Question: I have the following code picked from answers on StackOverflow:
'''
+ (UIImage *)resizeImage:(UIImage *)image toSize:(CGSize)newSize;
{
// UIGraphicsBeginImageContext(newSize);
// In next line, pass 0.0 to use the current device's pixel scaling factor (and thus account for Retina resolution).
// Pass 1.0 to force exact pixel size.
UIGraphicsBeginImageContextWithOptions(newSize, NO, 1.0);
[image drawInRect:CGRectMake(0, 0, newSize.width, newSize.height)];
UIImage *newImage = UIGraphicsGetImageFromCurrentImageContext();
UIGraphicsEndImageContext();
return newImage;
}
'''
I am using this as a category for the 'UIImage' type. I am profiling it in the following method:
'''
+ (void)testResize:(UIImage *)image
{
clock_t start = clock();
int times = 50;
for (int i = 0; i < 50; i++) {
// resize photo
UIImage *resizedImage = [UIImage resizeImageToOptimalSize:image];
resizedImage = nil;
}
double diff = (double)clock()-start;
printf("testResize = %f
", diff * 1000/times/CLOCKS_PER_SEC);
}
'''
It doesn't matter if I modify the above code and just dump the 'resizeImageToOptimalSize' call 50 times, I see the profiler going nuts. Here is the 'resizeImageToOptimalSize' code just in case you wonder I made a blunder here:
'''
+ (UIImage *)resizeImageToOptimalSize:(UIImage *)image
{
CGSize newSize = CGSizeMake(..., ...);
return [self resizeImage:image toSize:newSize];
}
'''
The memory usage increases and goes up and then drops to ~ 1.5MB when the method finishes. Here is the instruments screenshot:

There are no leaks per se from the Instruments tool but I don't believe it. It's either the for loop not letting go of 'resizedImage' or if something's going on with the context (not sure).
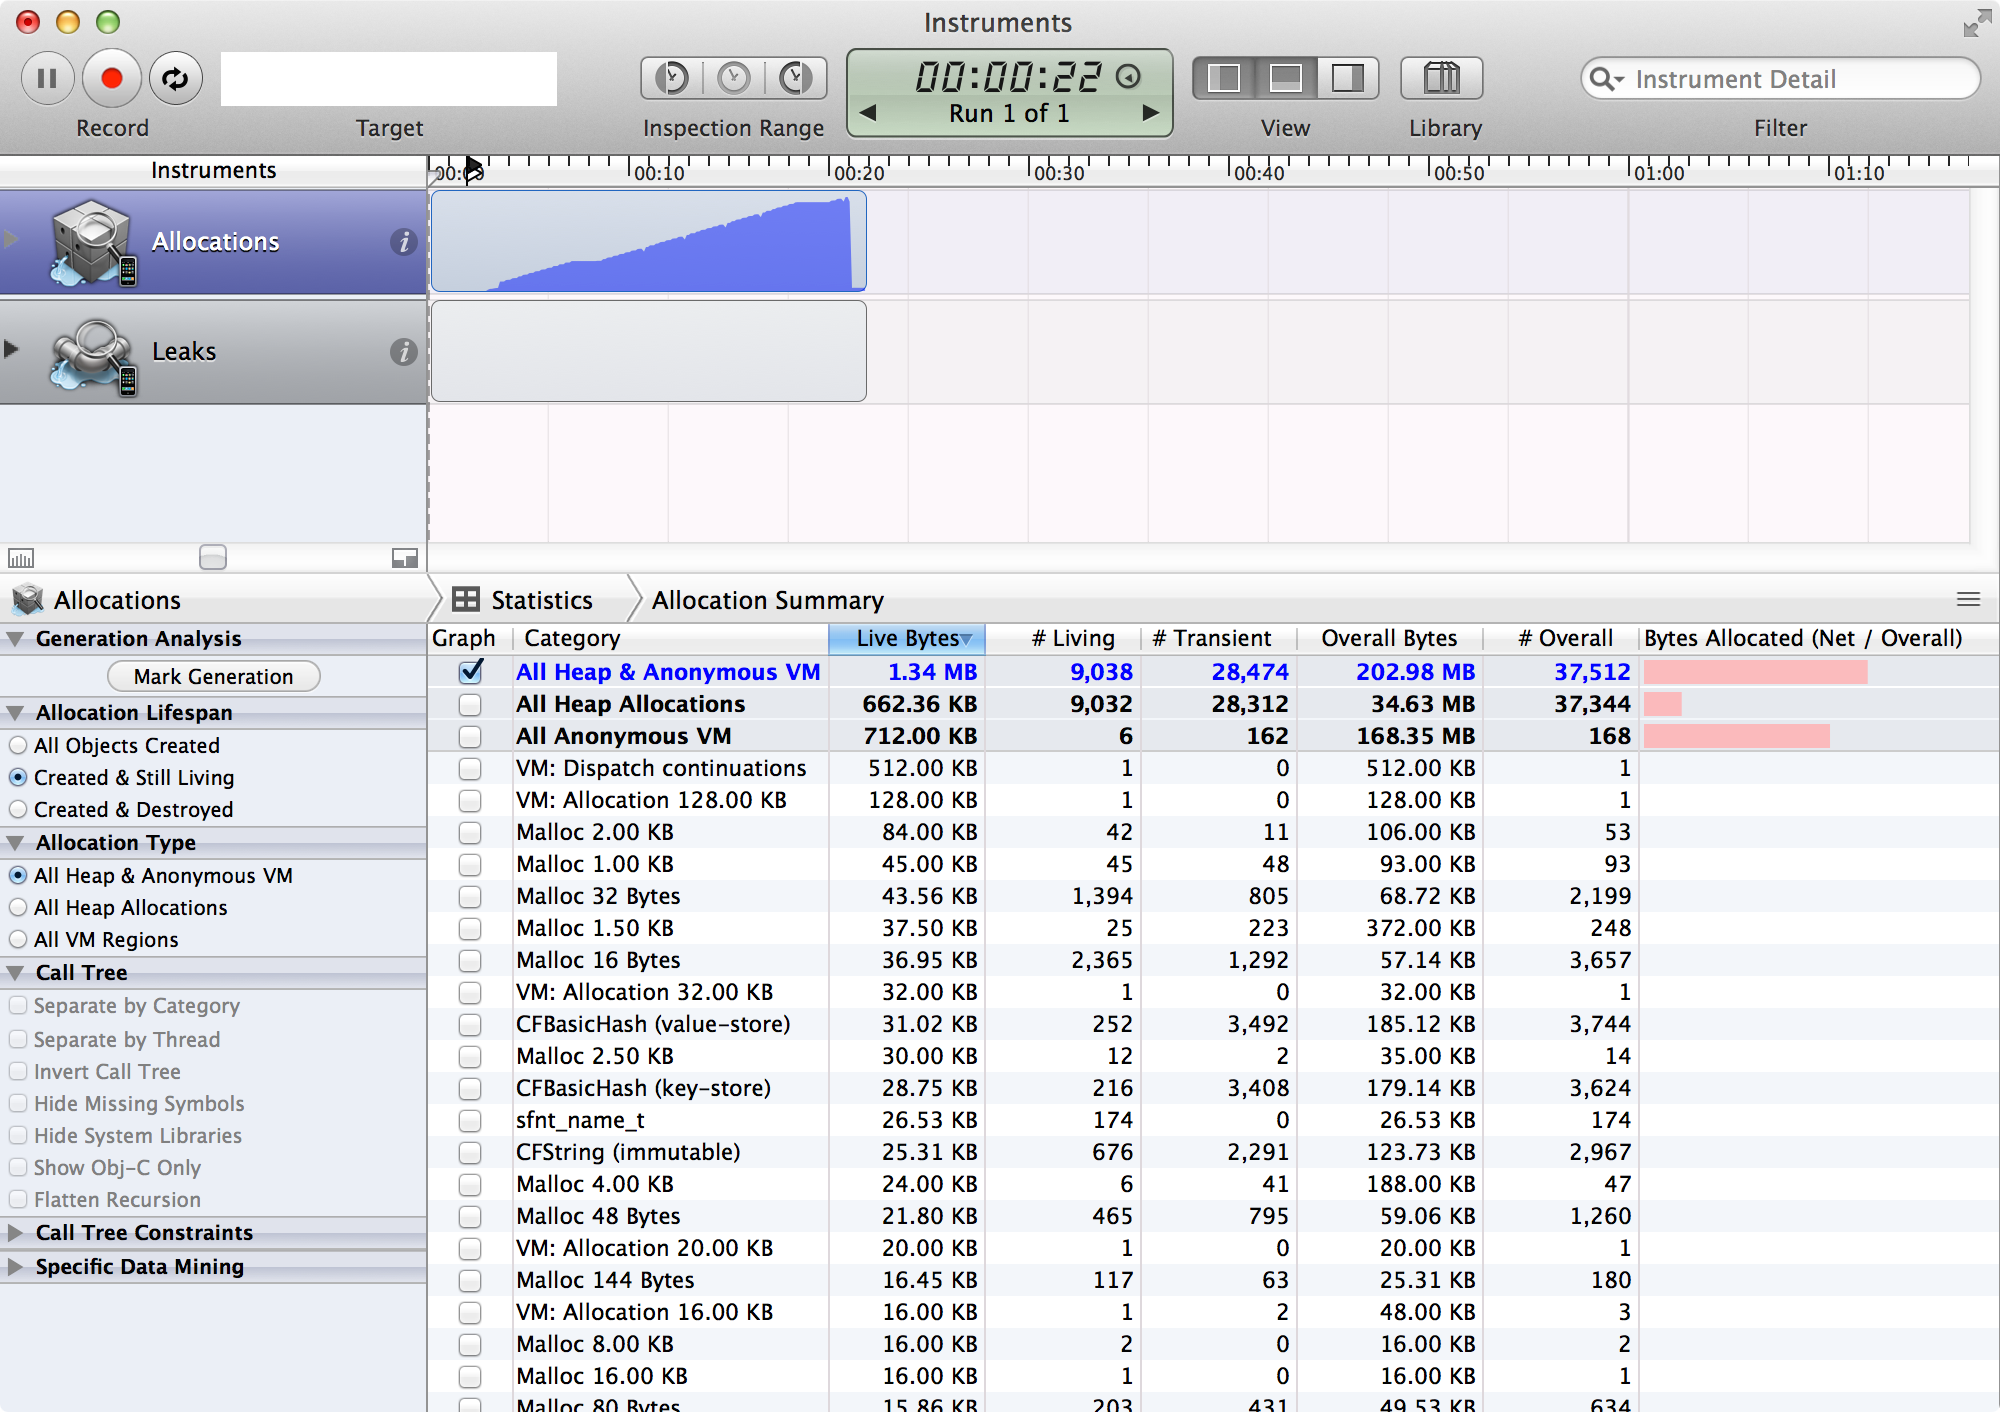
Answer: You need to add @autoreleasepool inside the for loop.
'''
for (int i = 0; i < 50; i++) {
@autoreleasepool {
// resize photo
UIImage *resizedImage = [UIImage resizeImageToOptimalSize:image];
}
}
'''
Also you don't need to set resizedImage to nil. Image is autoreleased(at least without optimizations).